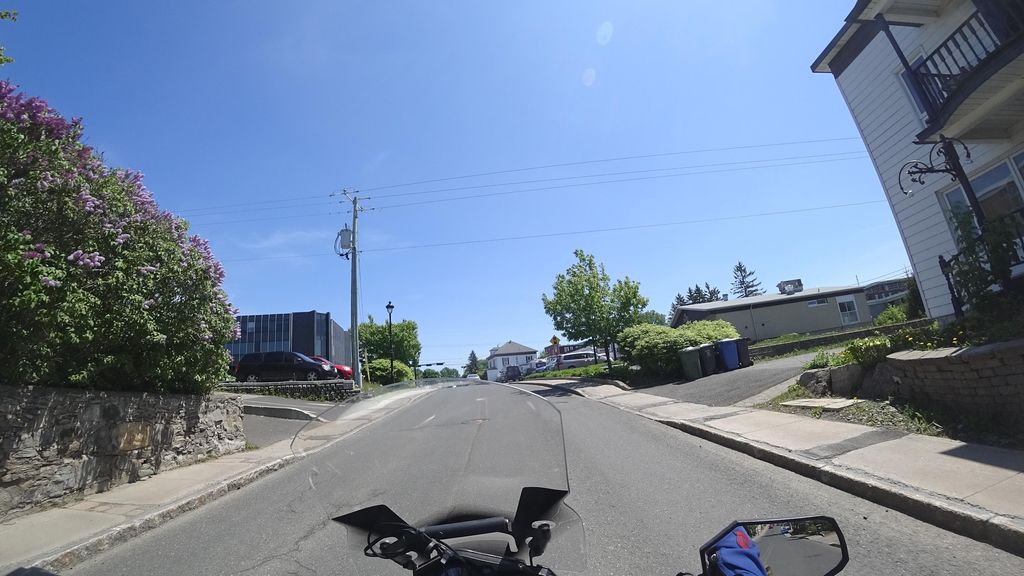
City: quebec_city